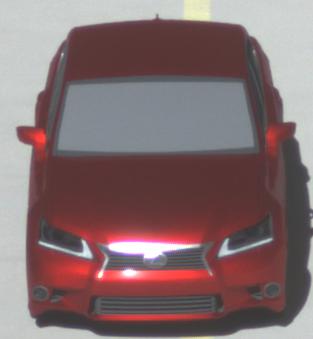
Make: Lexus
Model: GS 250
Detailed model: GS (L10)
Model produced from: 2012/06
Model produced until: 2013/12
Doors: 4
Color: red
Road condition: dry road
Daytime: morning or afternoon
Contrast: high contrast